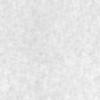
Label: no_change